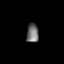
Tissue: lung
Cell type: T cells
Senescence score: 0.2293
Nuclear area (px): 223
Mean DAPI intensity: 111.83